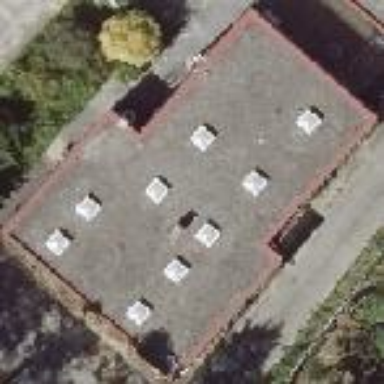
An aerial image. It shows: Service building.